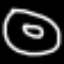
Label: donut